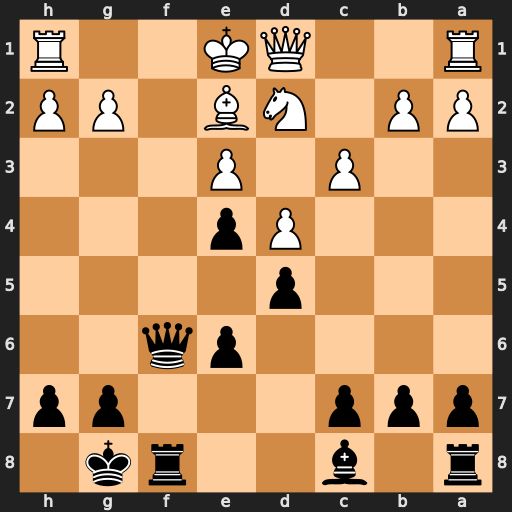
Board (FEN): r1b2rk1/ppp3pp/4pq2/3p4/3Pp3/2P1P3/PP1NB1PP/R2QK2R
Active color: b
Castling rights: KQ
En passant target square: -
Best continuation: Qf2#